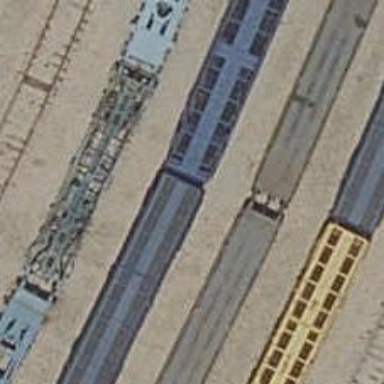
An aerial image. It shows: Railway buffer stop.